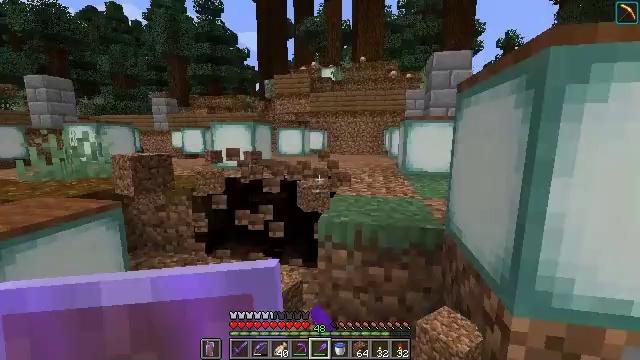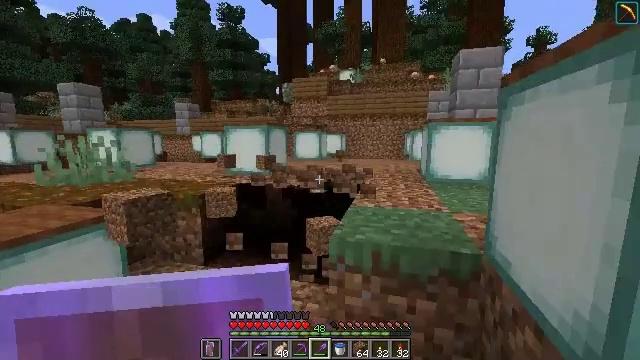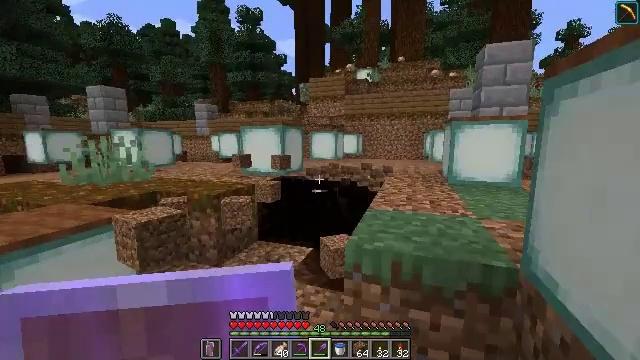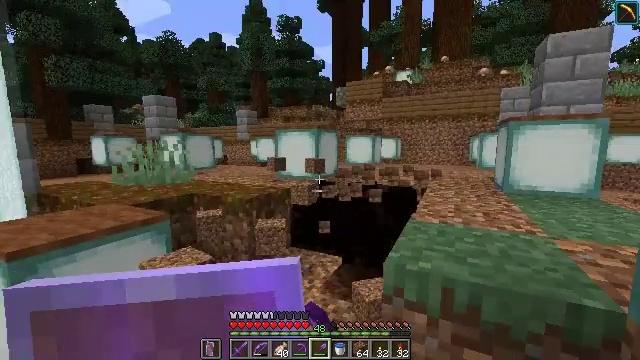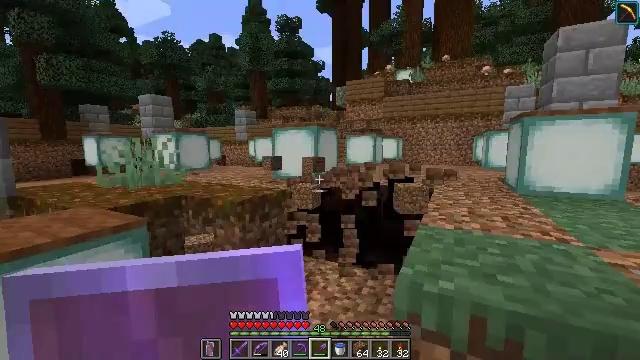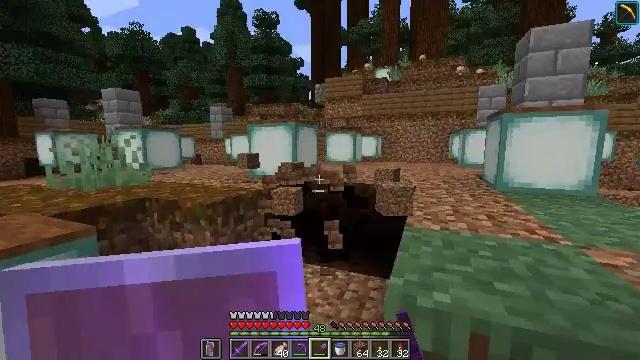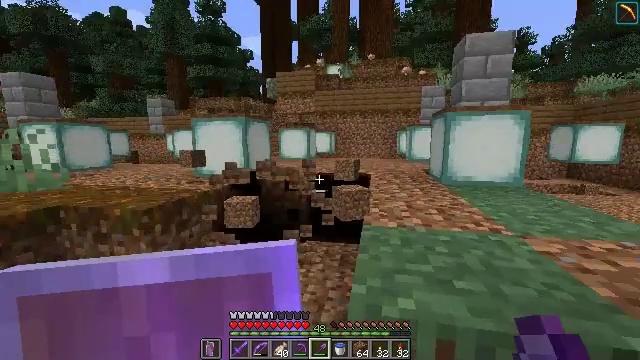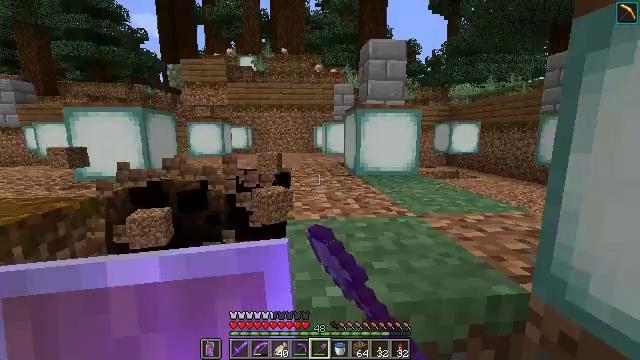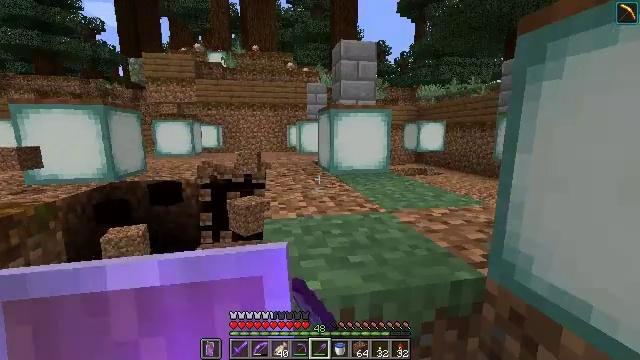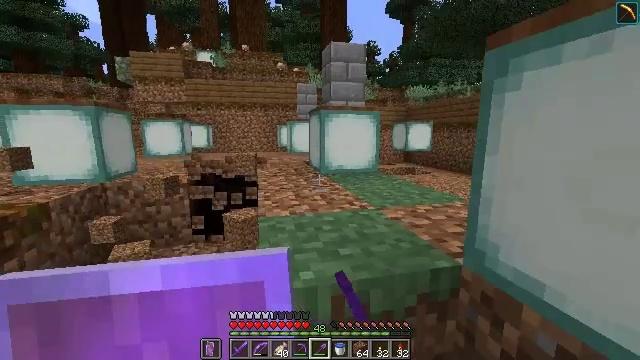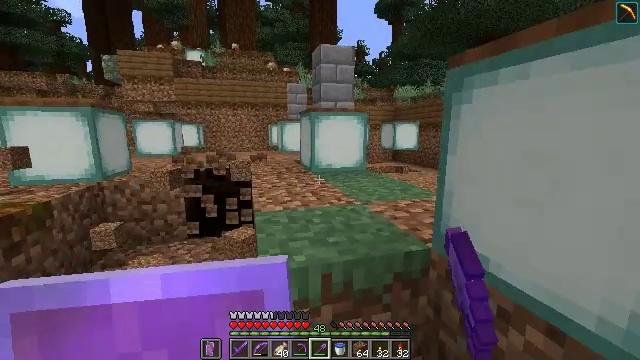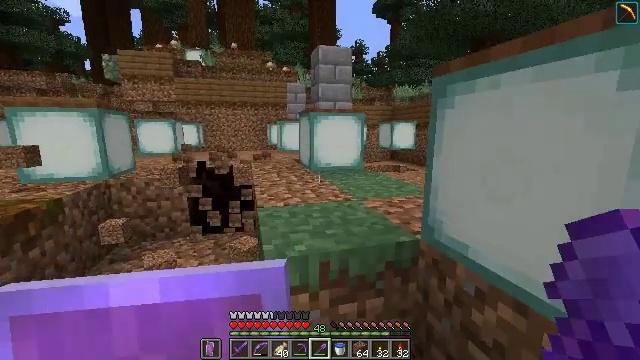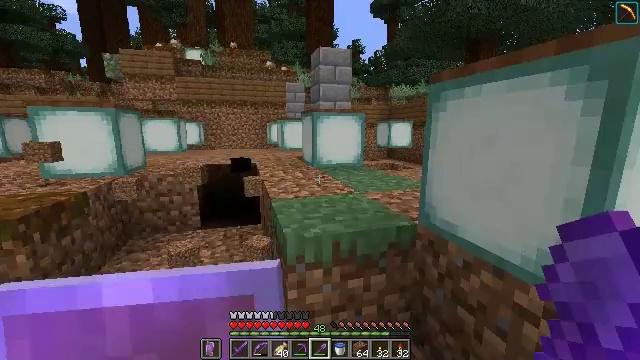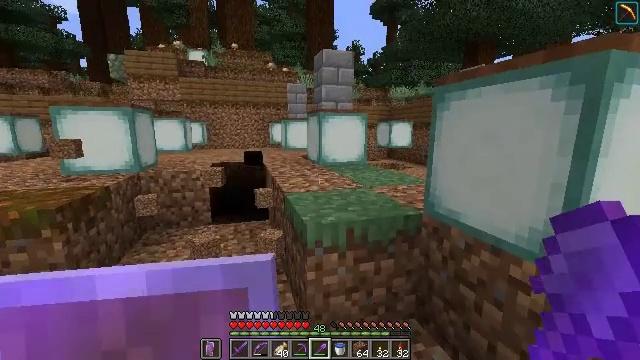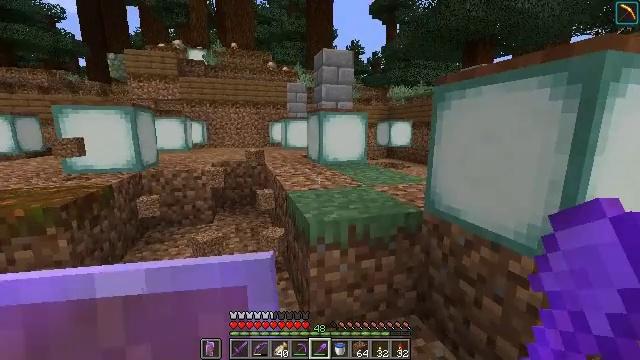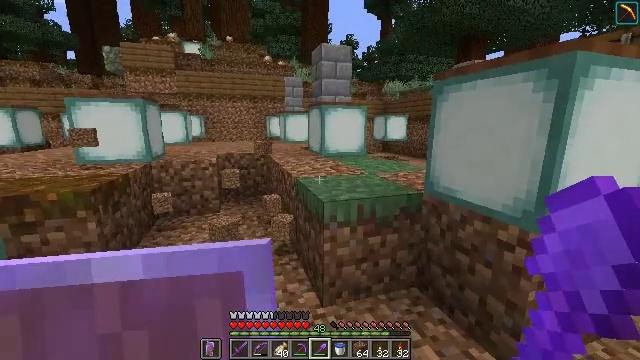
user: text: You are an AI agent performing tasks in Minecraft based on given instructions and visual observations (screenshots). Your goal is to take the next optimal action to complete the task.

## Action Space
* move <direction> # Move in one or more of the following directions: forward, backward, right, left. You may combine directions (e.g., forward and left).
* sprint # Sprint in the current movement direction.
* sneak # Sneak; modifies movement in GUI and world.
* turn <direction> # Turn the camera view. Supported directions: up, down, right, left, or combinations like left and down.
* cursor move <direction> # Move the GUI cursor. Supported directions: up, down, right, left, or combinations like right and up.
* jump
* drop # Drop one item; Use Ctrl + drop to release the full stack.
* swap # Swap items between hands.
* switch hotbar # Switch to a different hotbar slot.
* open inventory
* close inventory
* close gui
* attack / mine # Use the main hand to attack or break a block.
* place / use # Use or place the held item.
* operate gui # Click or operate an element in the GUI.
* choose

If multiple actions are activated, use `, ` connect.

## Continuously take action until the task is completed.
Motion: motion action
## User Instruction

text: Break the dirt block.
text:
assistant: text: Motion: move forward, turn left, attack / mine
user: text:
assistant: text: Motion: move forward, turn left, attack / mine
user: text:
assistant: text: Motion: move forward, turn left, attack / mine
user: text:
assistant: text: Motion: move forward, attack / mine
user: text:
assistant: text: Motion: move forward, turn right, attack / mine
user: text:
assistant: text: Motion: turn right, attack / mine
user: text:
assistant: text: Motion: move back, turn right and down
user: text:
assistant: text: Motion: move back, turn right
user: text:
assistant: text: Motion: move back, turn right
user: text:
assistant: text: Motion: move back, turn right
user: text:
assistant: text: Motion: move back and move left
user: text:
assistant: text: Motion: move back and move left
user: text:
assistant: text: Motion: move back and move left
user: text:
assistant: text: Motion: move back and move left
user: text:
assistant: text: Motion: move back, turn right and down
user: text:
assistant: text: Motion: no_op
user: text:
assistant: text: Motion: no_op
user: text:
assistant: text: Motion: no_op
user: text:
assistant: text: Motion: move forward
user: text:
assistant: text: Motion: move forward
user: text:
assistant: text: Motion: move forward, turn right
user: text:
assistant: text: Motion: move forward
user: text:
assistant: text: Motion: move forward, turn right
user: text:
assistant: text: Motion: move forward, attack / mine
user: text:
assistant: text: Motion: move forward, attack / mine
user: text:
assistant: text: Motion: move forward, turn left and up, attack / mine
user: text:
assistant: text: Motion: move forward, turn left and up, attack / mine
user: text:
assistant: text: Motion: move forward, turn left and up, attack / mine
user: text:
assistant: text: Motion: move forward, attack / mine
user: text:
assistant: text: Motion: move forward, attack / mine